Question: I have durational times that run over 24 hours, but the hour() function returns as a reset (i.e. '=hour(25:36:05)' returns 1). I want to then sum said hour by another cell, specifically to find value per duration, times units.

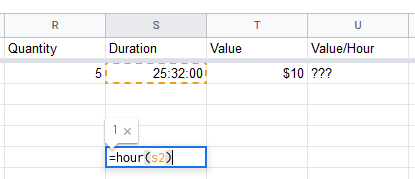
Answer: 'HOUR()' gets the hour of a day from date-time value which is stored as a number. So, 'HOUR()' gives you modulo 24-hours sorta say.
Use instead this formula to get number of hours:
'''
=INT(S2 * 24)
'''
<URL>